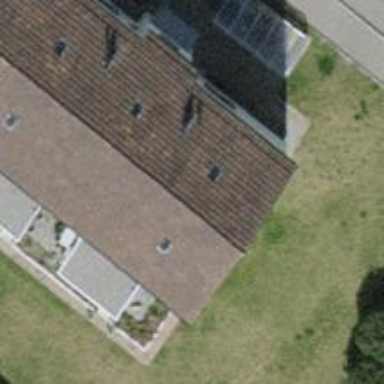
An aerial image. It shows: Gabled roof tile apartment building.